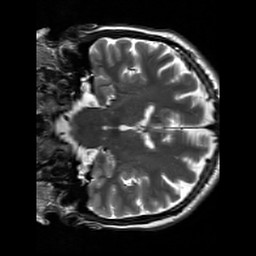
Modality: T2w
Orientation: coronal
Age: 24
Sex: male
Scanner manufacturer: siemens
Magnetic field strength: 3 T
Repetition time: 7 s
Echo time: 0.09 s